Question: So for some reason after I've just added an actionsheet it's coming up and stopping above the bottom of the screen. Is there a way to manually tell this where to stop?
'''
- (void)showActionSheet:(UIButton *)standardButton{
UIActionSheet *popupQuery = [[UIActionSheet alloc] initWithTitle:nil delegate:self cancelButtonTitle:@"Cancel Button" destructiveButtonTitle:nil otherButtonTitles:@"Choose From Library", @"Take Photo", nil];
popupQuery.actionSheetStyle = UIActionSheetStyleAutomatic;
[popupQuery showInView:self];
}
- (void)actionSheet:(UIActionSheet *)actionSheet clickedButtonAtIndex:(NSInteger)buttonIndex {
if (buttonIndex == 0) {
// Choose from library tapped
NSLog(@"Choose");
} else if (buttonIndex == 1) {
// Take a photo tapped
NSLog(@"Take");
}
}
'''

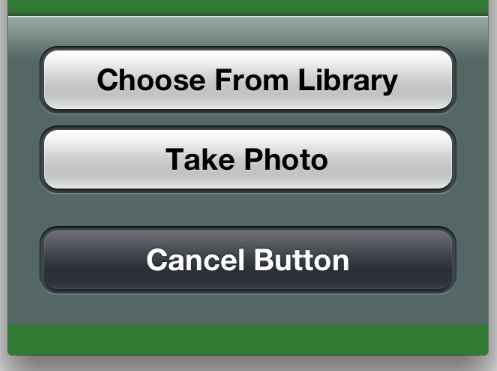
Answer: Try 'self.view' instead of 'self'.